Interaction volume radius: 10 \u00c5
Interaction volume height: 50 \u00c5
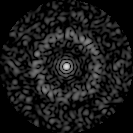
Disorder parameter: 0.8251